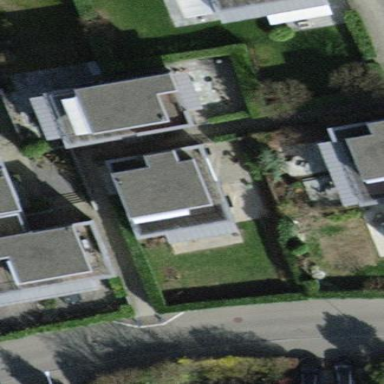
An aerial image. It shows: Balcony as part of building.